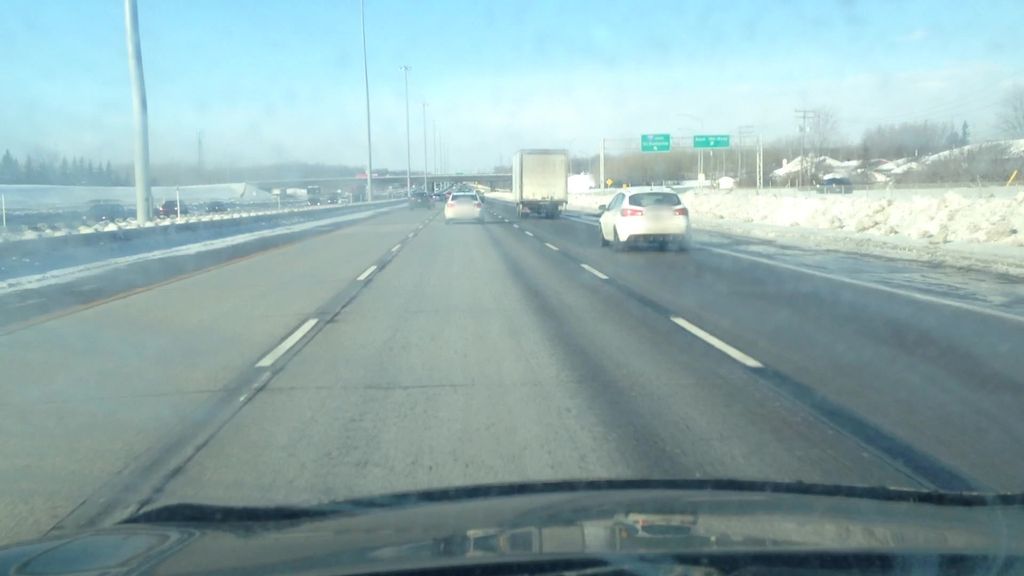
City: montreal